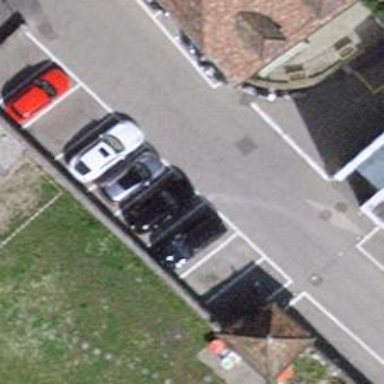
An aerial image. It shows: Street side parking area.